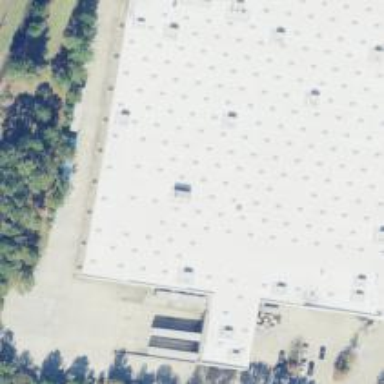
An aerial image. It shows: Wholesale shop building.